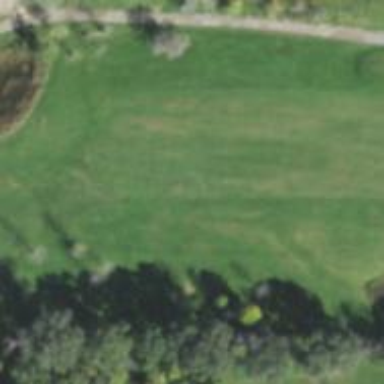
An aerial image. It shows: View of golf hole.